Interaction volume radius: 10 \u00c5
Interaction volume height: 40 \u00c5
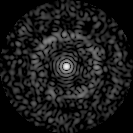
Disorder parameter: 0.8437